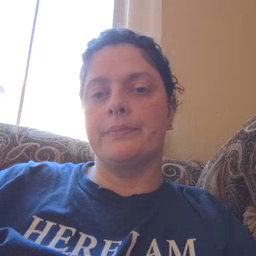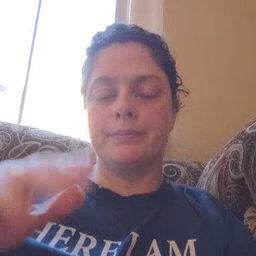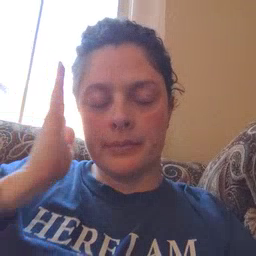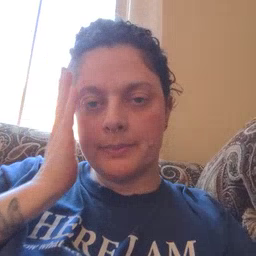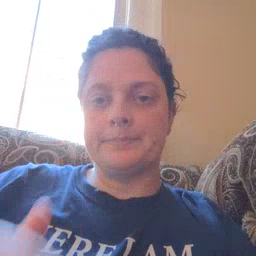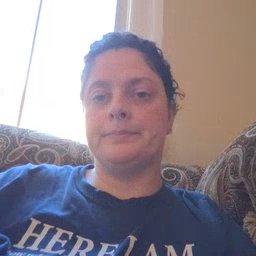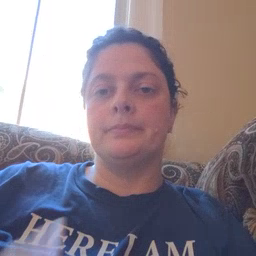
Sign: bed